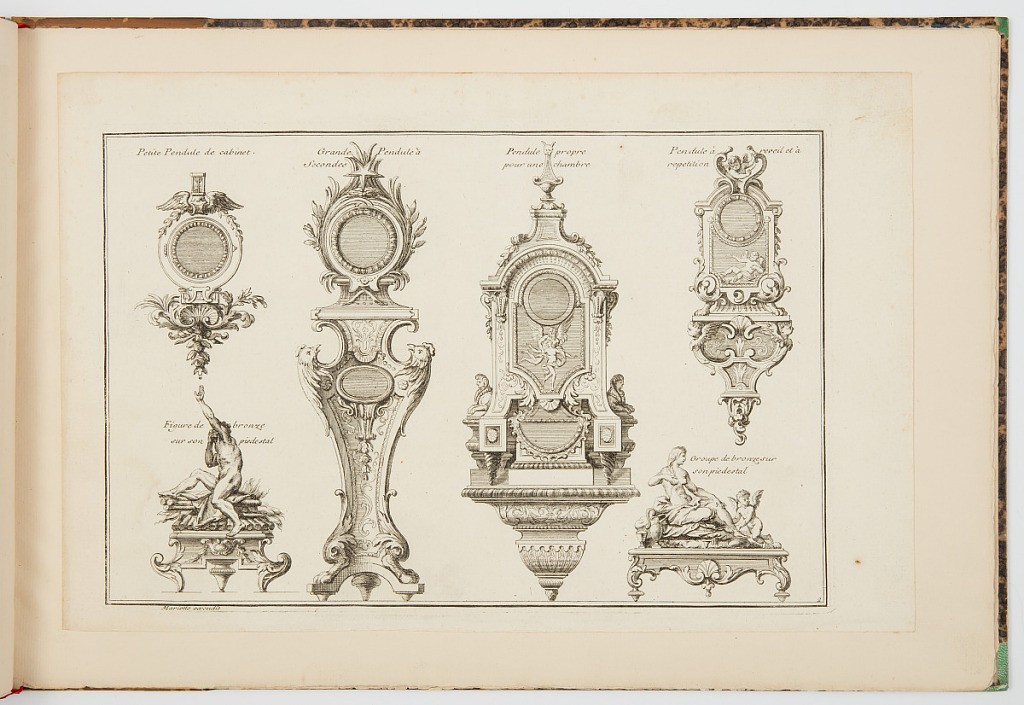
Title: Designs for Clock Cases and Bronze Figures
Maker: André-Charles Boulle, French, 1642 – 1732
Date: ca. 1715
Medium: Etching and engraving on laid paper
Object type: Print
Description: Designs for four clock cases and two sculptures on bases. The clock case types include three wall clocks (cartel clocks) and a pedestal clock. The clocks and figures are decorated with gilt bronze mounts featuring scrolling leaves, foliate scrolls, acanthus leaves, cartouches, palm leaves, shells, putti, rosettes, roosters, fleurons, wings, flowers, sphynx, a star, fluting, gadrooning, and c-scrolls. The two sculpted figures on pedestals, are a seated nude male with his arm outstretched, and on the right, a seated nude female figure with a winged putto at her feet. The designs are titled, the plate is numbered, and signed by the publisher.